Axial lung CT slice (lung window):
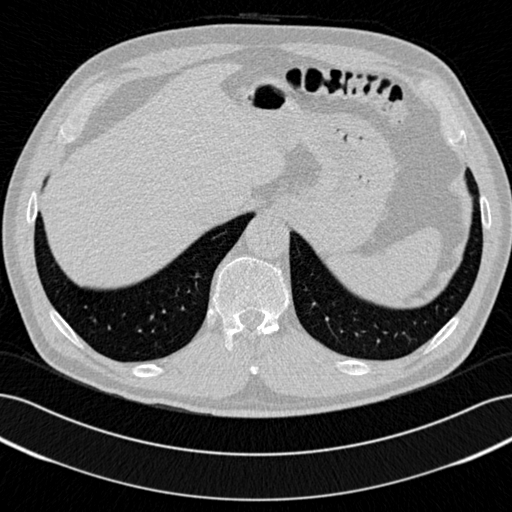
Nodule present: no